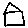
Label: house